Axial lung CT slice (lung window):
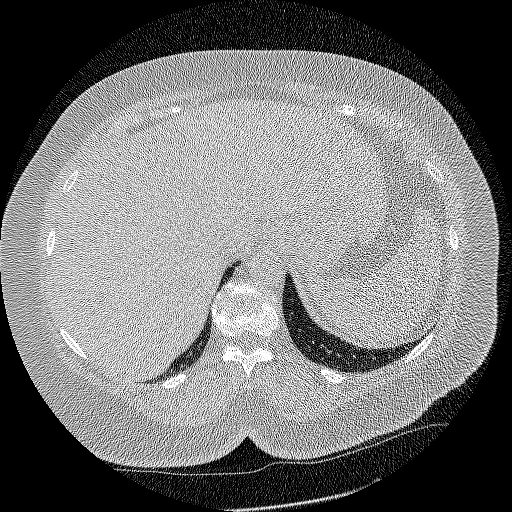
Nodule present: no